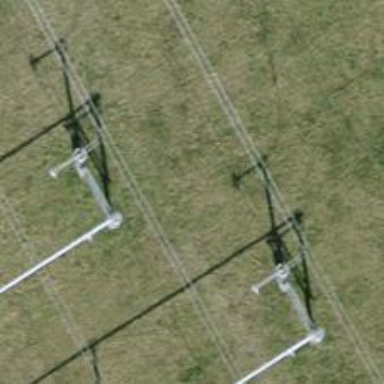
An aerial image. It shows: Switch for power supply.